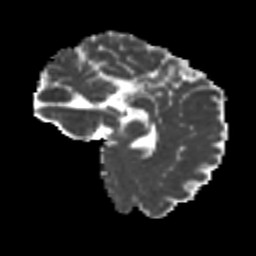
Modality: MD
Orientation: sagittal
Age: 23
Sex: male
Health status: healthy
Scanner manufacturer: siemens
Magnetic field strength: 3 T
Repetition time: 8.6 s
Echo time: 0.095 s